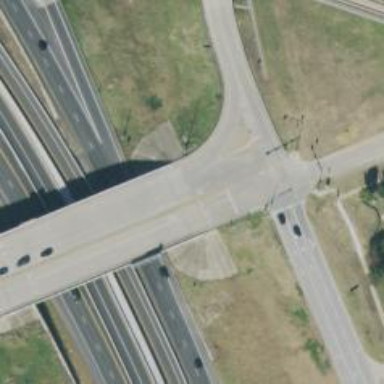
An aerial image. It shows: Secondary link road.